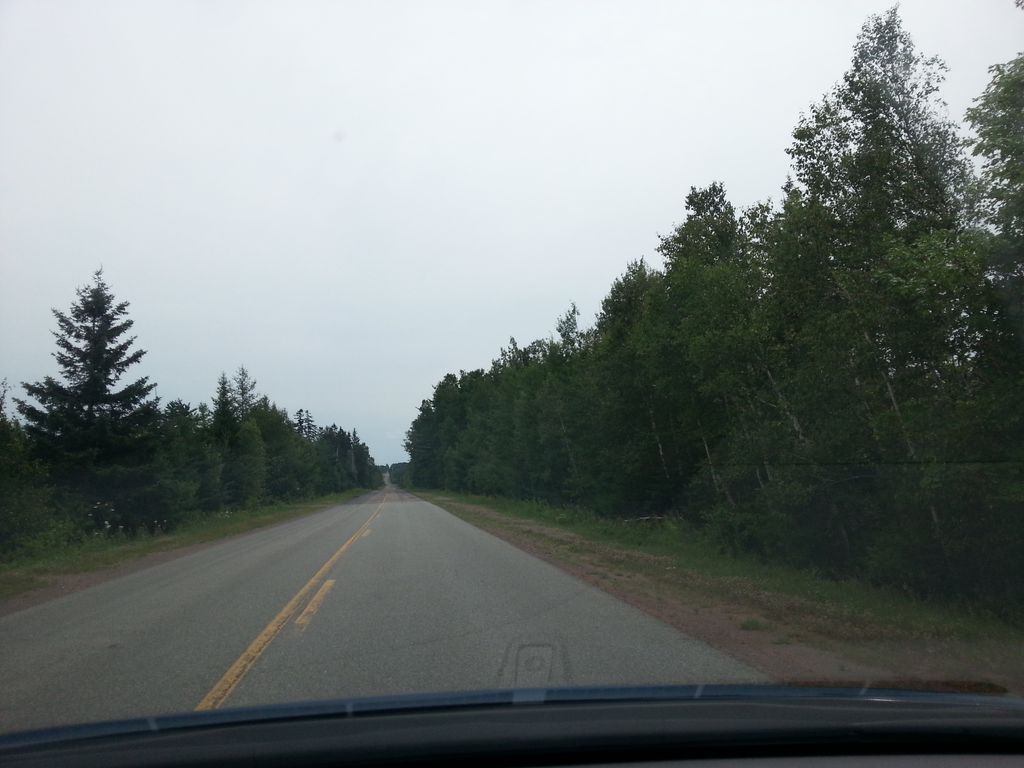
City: charlottetown